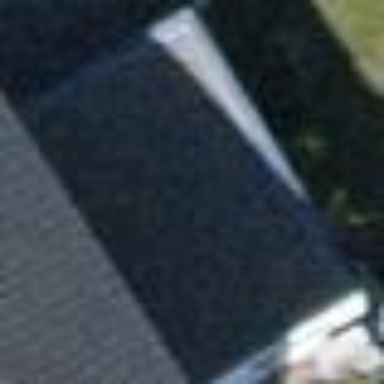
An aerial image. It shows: Garage building.